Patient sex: M
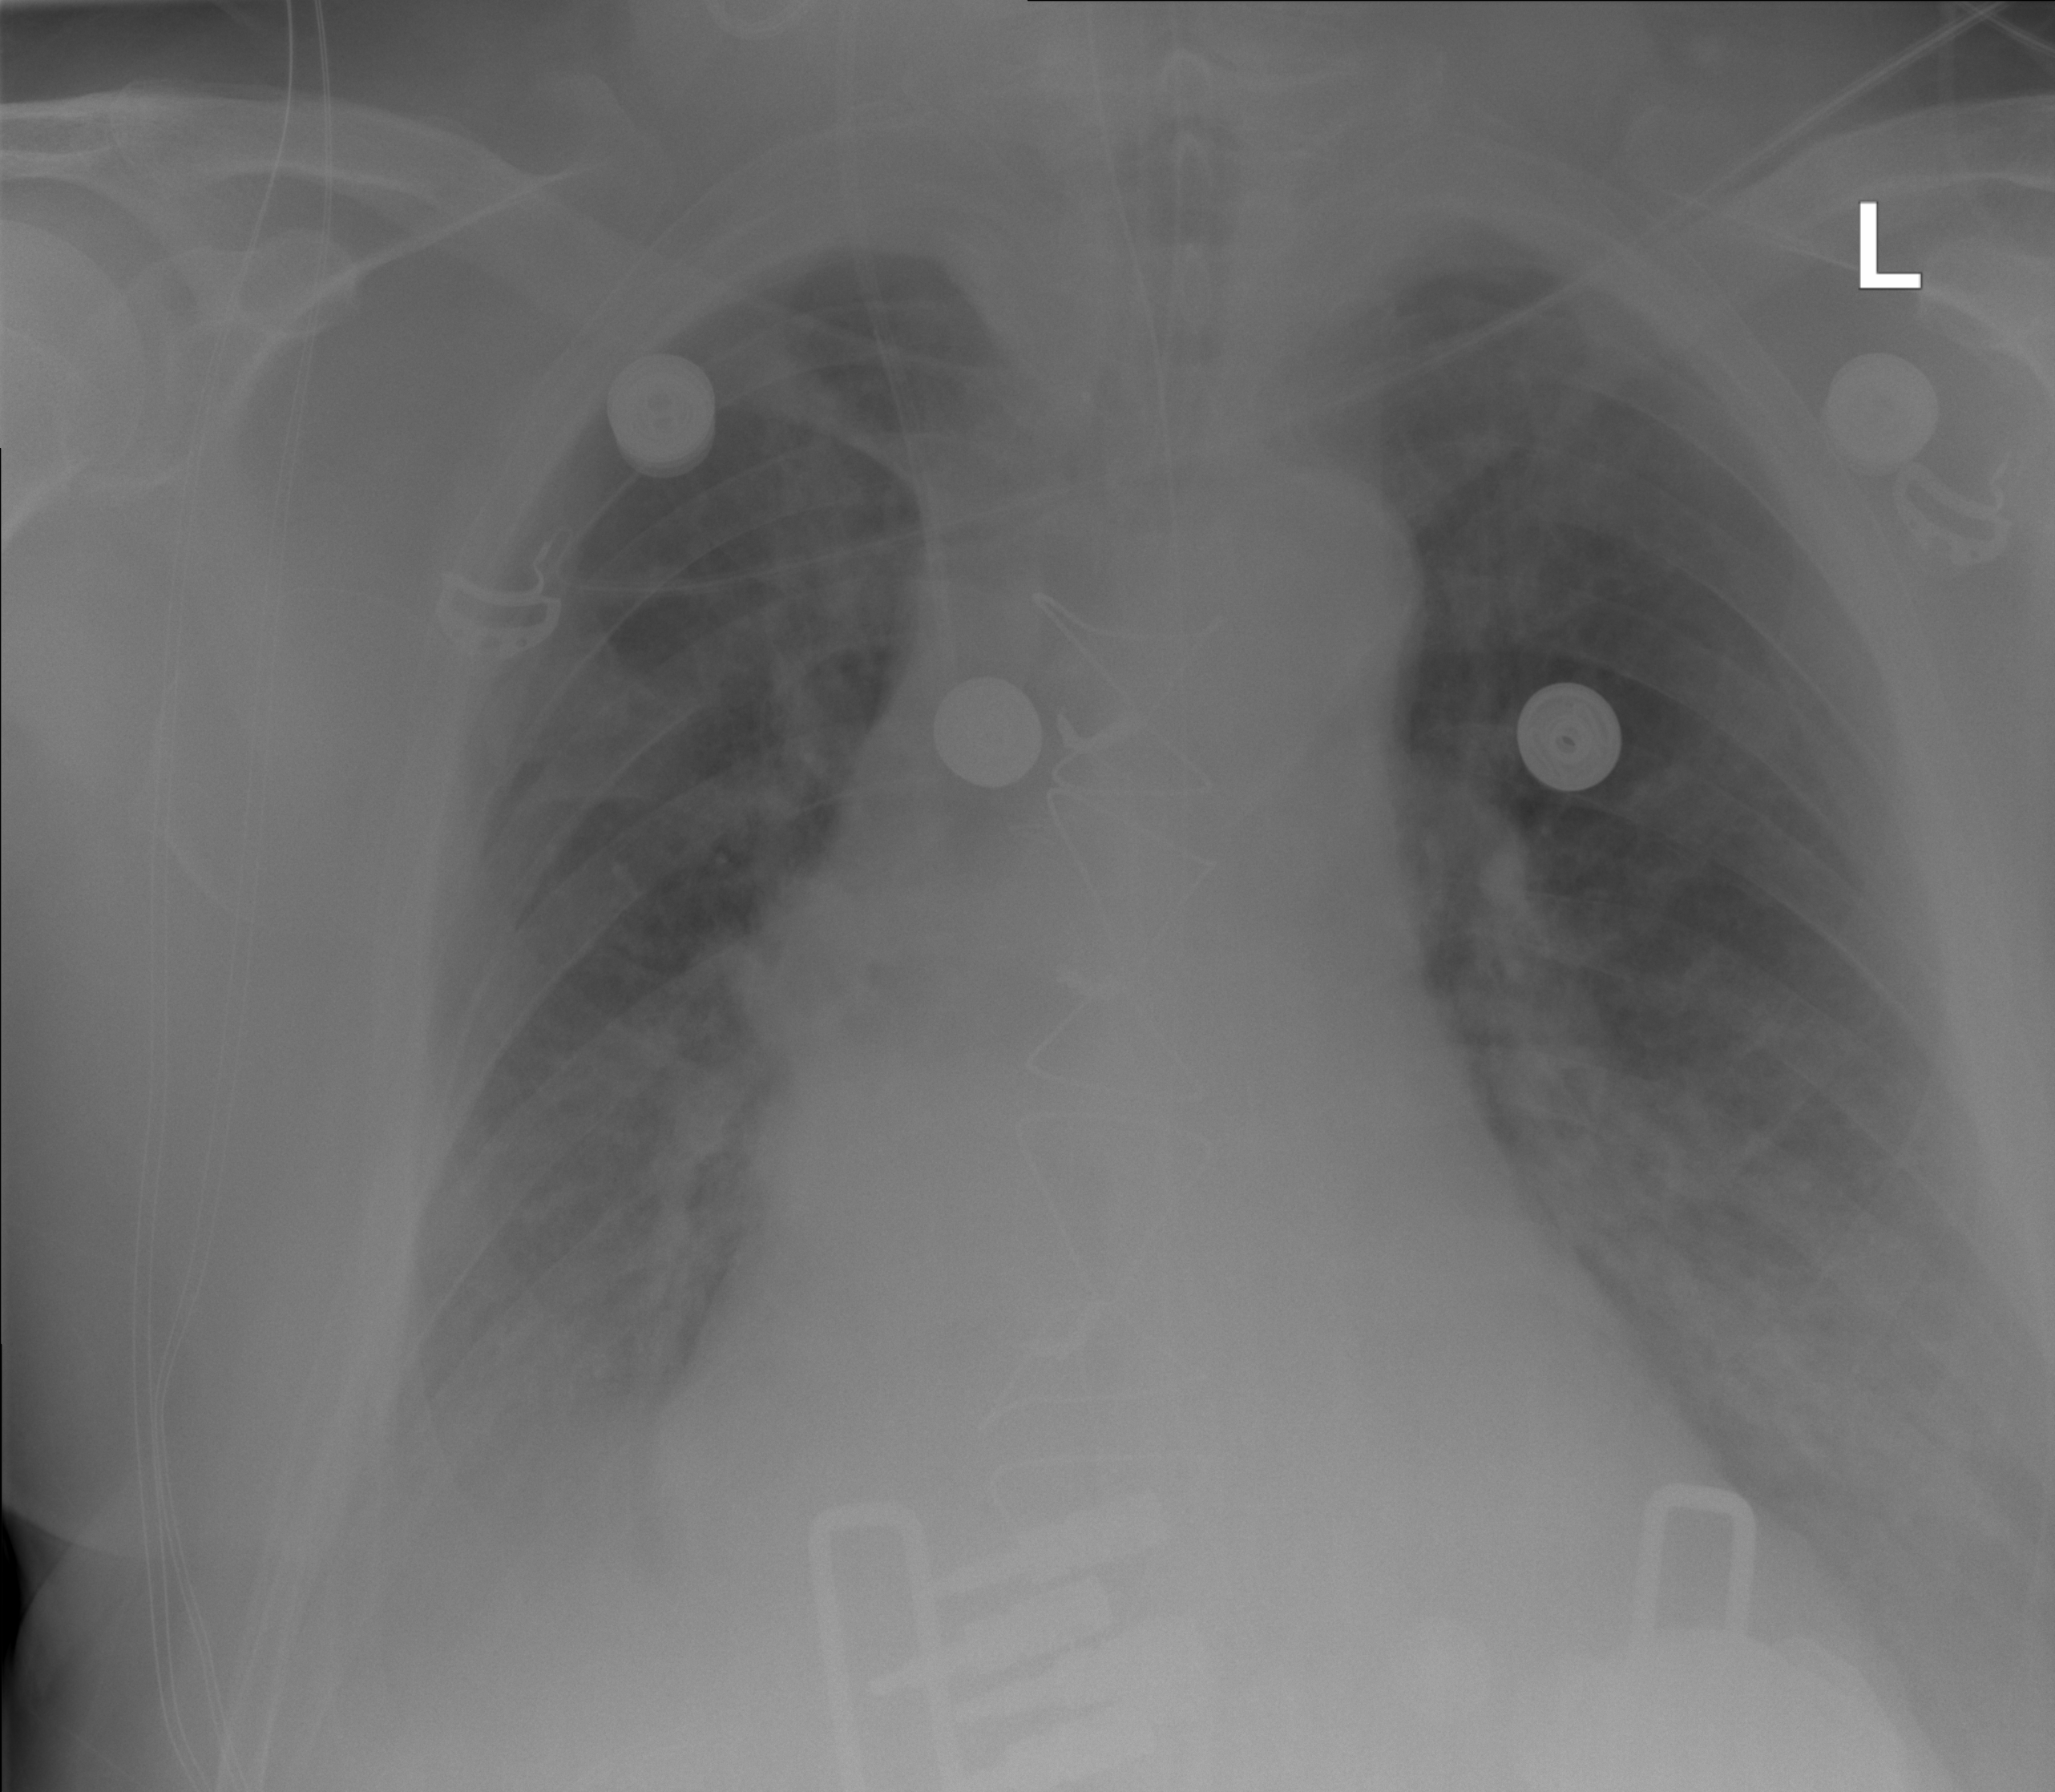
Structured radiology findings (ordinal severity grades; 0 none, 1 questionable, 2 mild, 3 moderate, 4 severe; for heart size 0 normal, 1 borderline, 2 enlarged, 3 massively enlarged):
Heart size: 2
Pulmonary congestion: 2
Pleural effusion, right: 1
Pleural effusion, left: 1
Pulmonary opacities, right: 0
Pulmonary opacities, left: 0
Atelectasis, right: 0
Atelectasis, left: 2